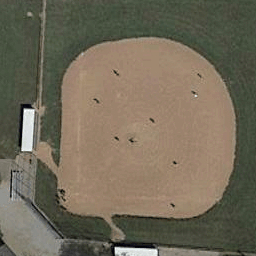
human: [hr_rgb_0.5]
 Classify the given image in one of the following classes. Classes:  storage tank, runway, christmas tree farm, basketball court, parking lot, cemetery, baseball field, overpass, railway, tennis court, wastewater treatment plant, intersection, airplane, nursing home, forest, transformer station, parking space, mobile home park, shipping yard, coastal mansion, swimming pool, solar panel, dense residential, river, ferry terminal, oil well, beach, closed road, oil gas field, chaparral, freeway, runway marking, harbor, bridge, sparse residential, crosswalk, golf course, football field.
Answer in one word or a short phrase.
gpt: baseball field